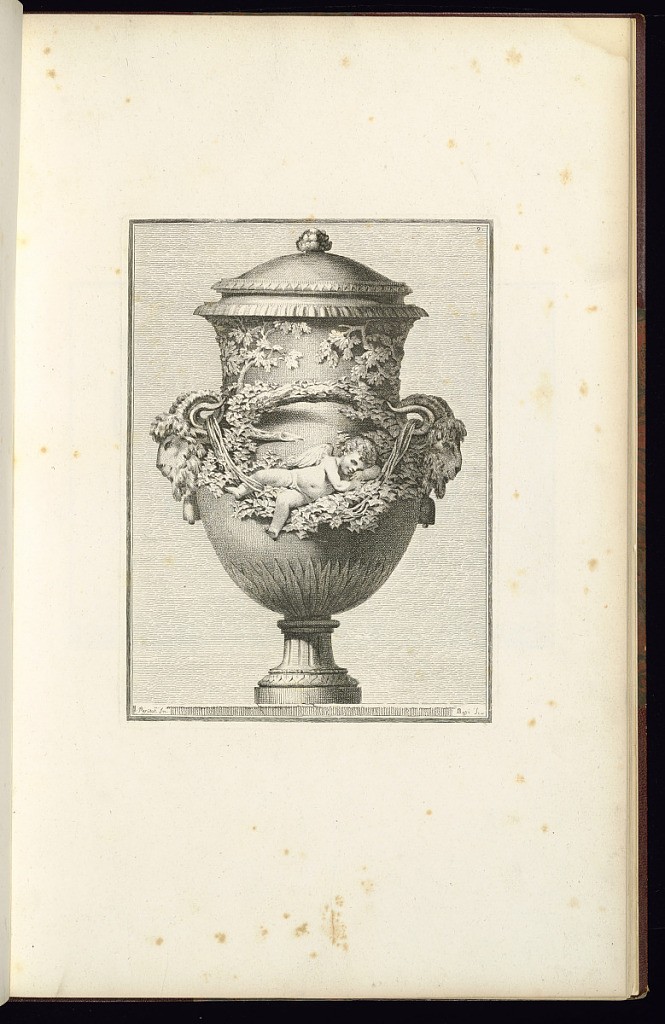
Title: Design for a Vase
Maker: Ennemond Alexandre Petitot, French, 1727 – 1801
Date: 1764
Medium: Etching on laid paper
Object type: Print
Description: Design for a lidded vase with two goats' heads on the sides. The vase is decorated with leaves, branches, and a winged cupid, with gadroon and leaf ornament and friezes. The plate is signed and numbered.